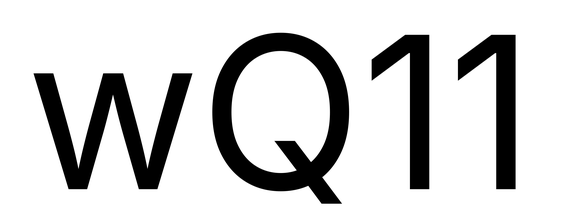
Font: Inter_Regular